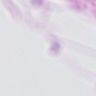
Metastatic tissue present: no